Interaction volume radius: 10 \u00c5
Interaction volume height: 15 \u00c5
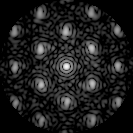
Disorder parameter: 0.291